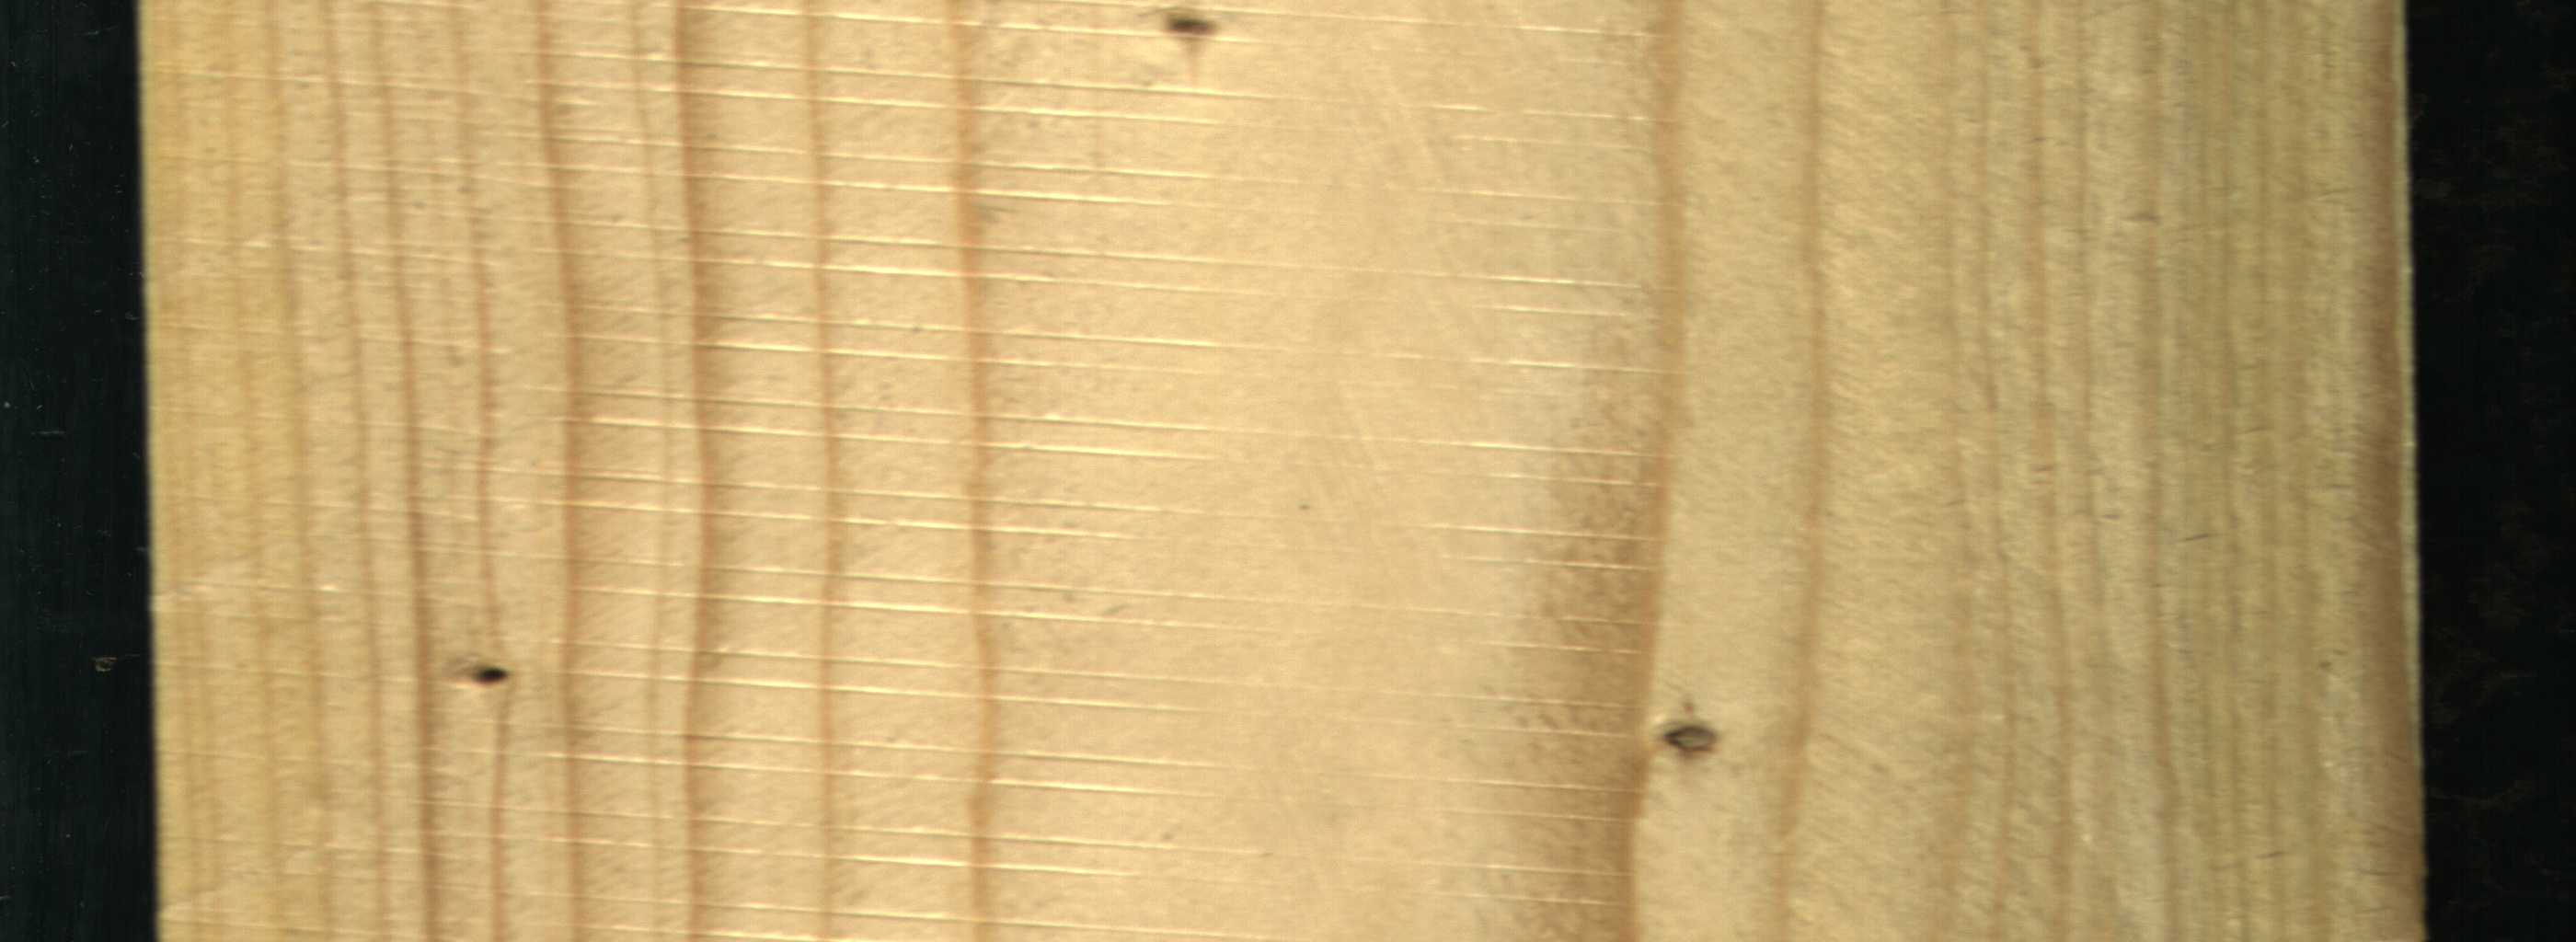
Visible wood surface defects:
Dead_Knot
Live_Knot
Live_Knot